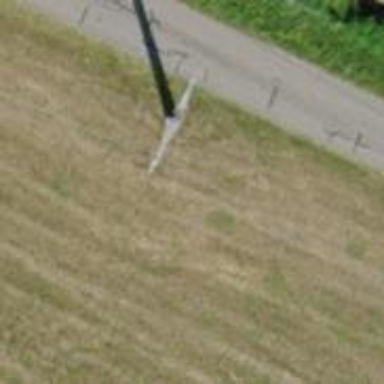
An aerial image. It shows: Concrete power pole.